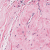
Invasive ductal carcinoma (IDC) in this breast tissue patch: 0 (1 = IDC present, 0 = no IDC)